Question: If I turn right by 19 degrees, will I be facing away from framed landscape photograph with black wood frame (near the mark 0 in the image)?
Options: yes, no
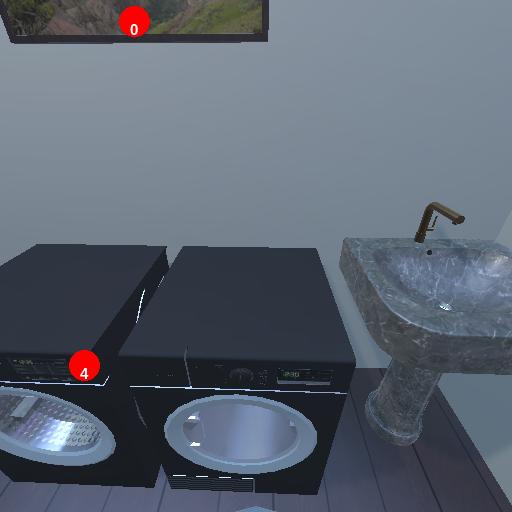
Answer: yes